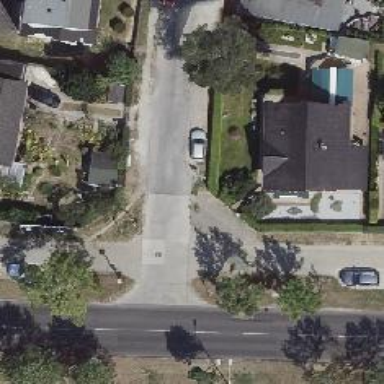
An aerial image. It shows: Road with "give way" sign.